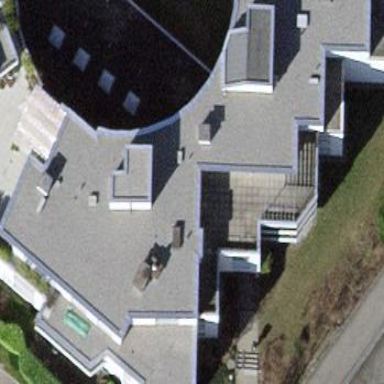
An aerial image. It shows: Building with apartments and flat roof.